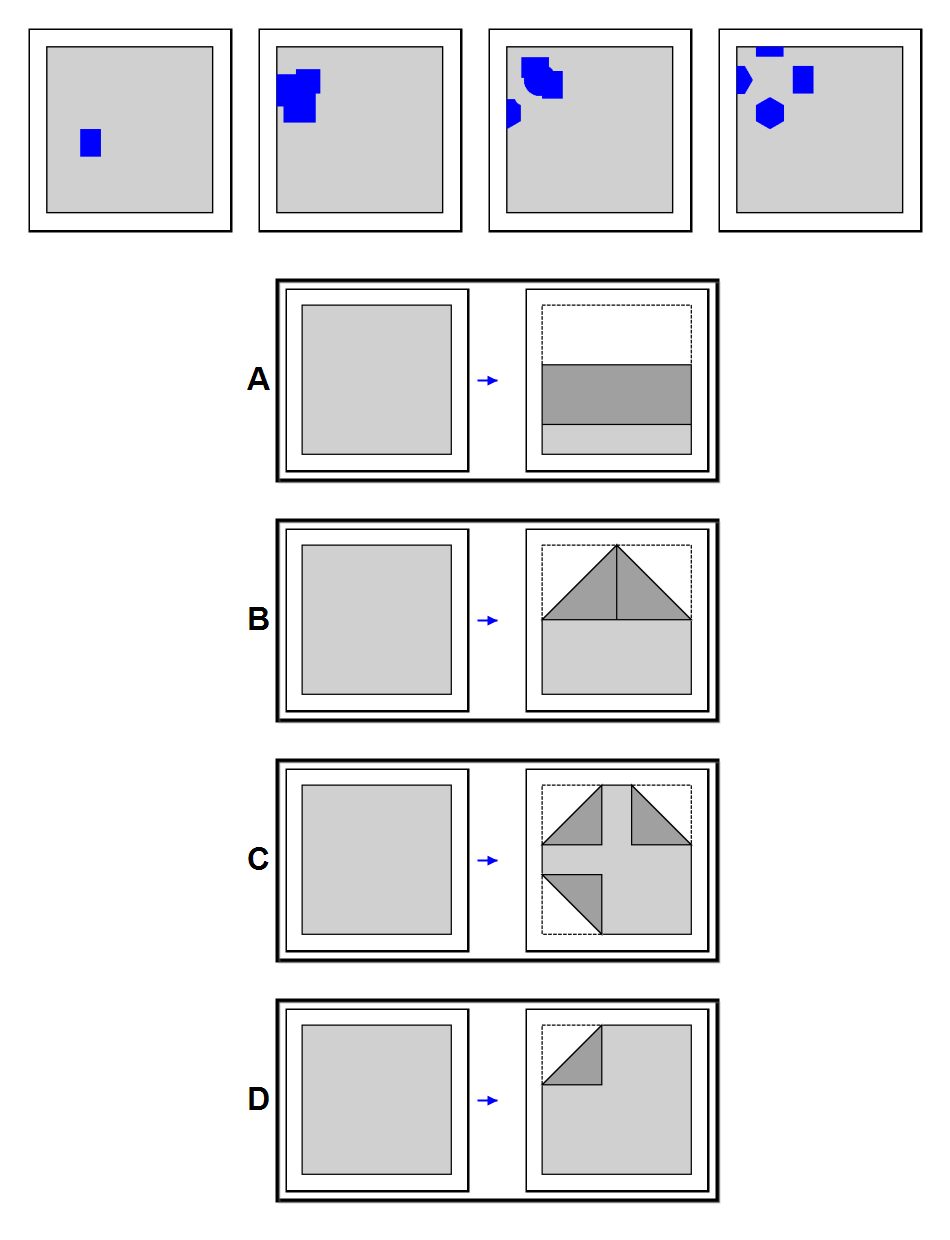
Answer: D